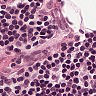
Metastatic tissue present: no